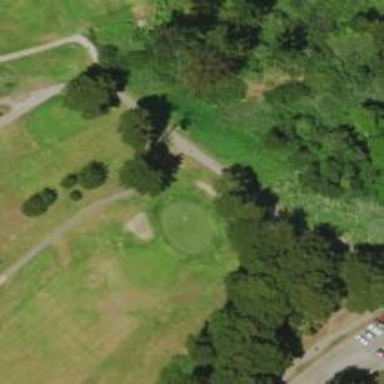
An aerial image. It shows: View of golf hole.